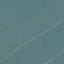
Label: SeaLake